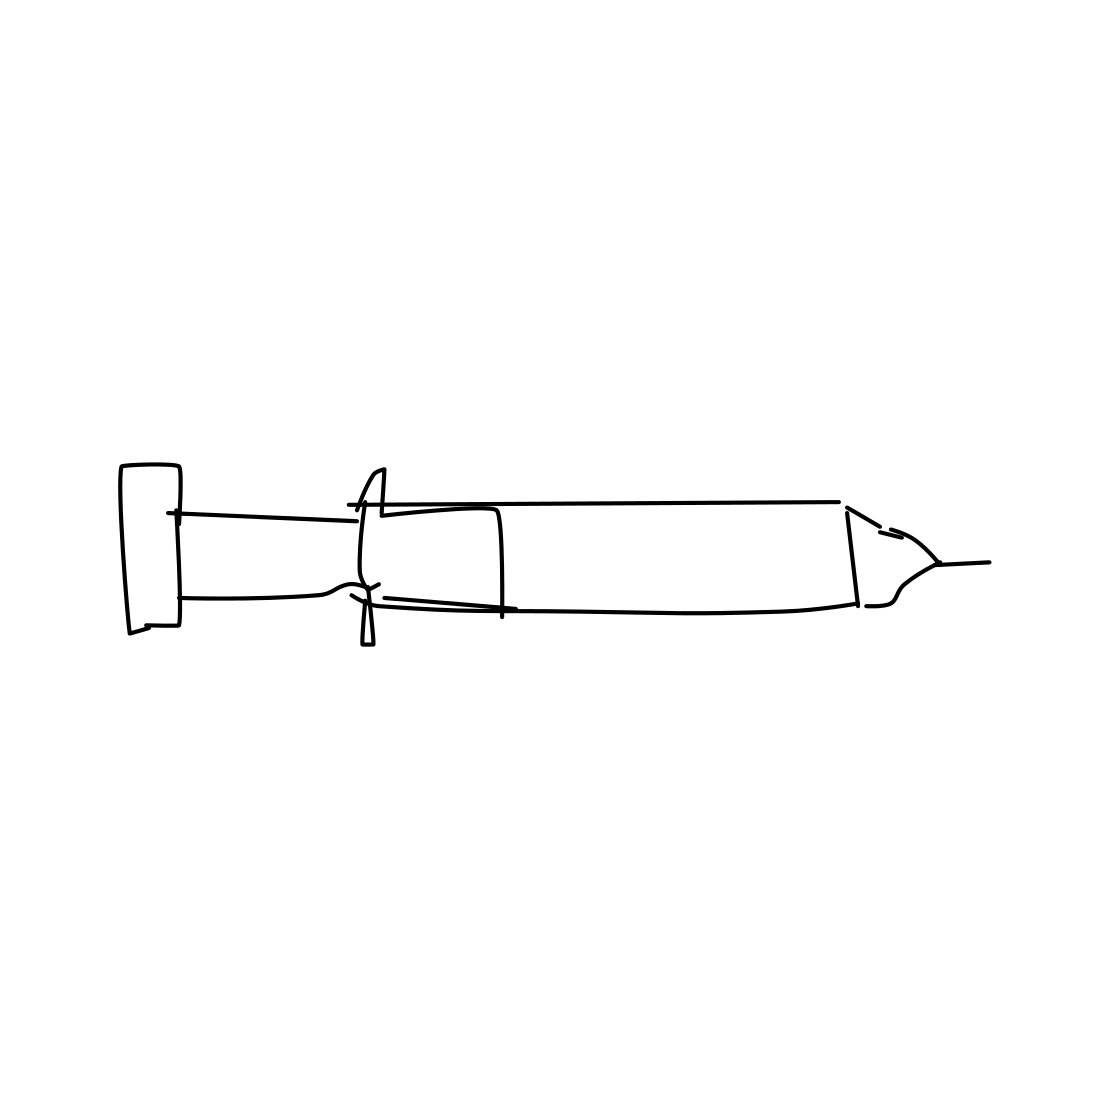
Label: syringe